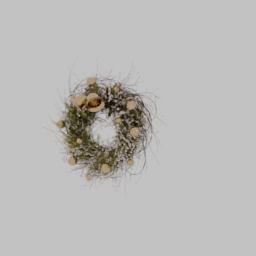
Label: decoration